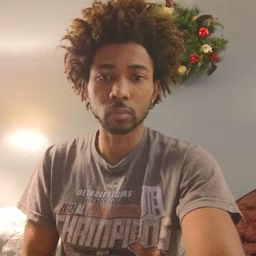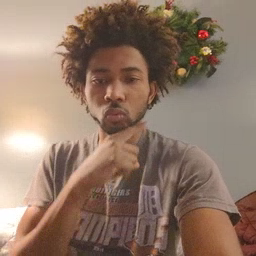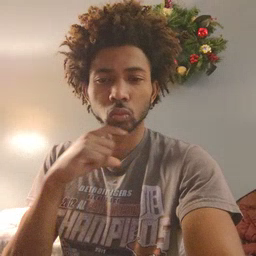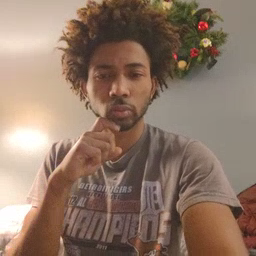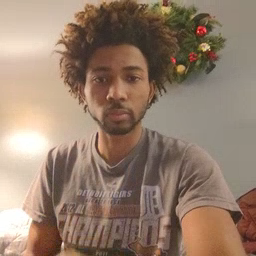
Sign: dry